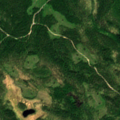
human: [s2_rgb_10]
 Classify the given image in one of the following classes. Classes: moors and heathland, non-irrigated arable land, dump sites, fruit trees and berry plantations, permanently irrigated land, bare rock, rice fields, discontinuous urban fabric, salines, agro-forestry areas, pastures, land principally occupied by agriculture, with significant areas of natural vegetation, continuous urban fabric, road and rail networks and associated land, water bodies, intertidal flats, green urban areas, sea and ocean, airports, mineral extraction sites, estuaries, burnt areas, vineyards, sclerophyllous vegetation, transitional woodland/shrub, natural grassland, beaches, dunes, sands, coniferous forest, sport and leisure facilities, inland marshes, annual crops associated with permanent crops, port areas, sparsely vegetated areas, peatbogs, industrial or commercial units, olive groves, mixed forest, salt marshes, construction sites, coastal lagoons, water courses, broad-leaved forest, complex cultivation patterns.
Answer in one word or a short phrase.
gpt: coniferous forest, mixed forest, transitional woodland/shrub